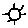
Label: sun